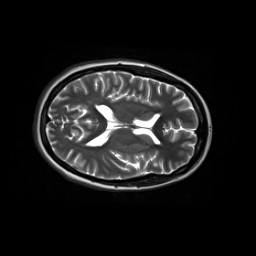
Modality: T2w
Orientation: axial
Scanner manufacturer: siemens
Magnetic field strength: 3 T
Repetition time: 5.25 s
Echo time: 0.093 s